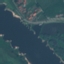
Land use / land cover: River